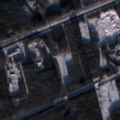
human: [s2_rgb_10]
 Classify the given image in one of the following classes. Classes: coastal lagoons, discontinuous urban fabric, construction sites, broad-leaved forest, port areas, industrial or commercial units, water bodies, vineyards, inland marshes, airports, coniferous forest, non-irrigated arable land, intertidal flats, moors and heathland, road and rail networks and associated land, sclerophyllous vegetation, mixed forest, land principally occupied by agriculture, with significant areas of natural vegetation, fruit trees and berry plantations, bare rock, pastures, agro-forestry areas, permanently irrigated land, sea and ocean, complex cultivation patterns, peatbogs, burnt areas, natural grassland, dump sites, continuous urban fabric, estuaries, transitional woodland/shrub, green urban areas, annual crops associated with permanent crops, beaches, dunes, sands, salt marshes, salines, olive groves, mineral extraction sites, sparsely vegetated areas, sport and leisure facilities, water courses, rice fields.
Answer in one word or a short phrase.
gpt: sport and leisure facilities, coniferous forest, transitional woodland/shrub